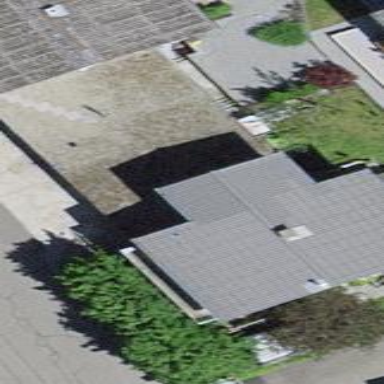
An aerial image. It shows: Garage.